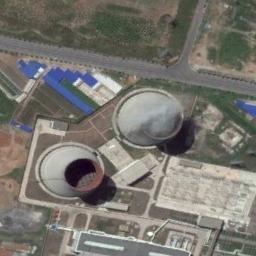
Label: thermal_power_station